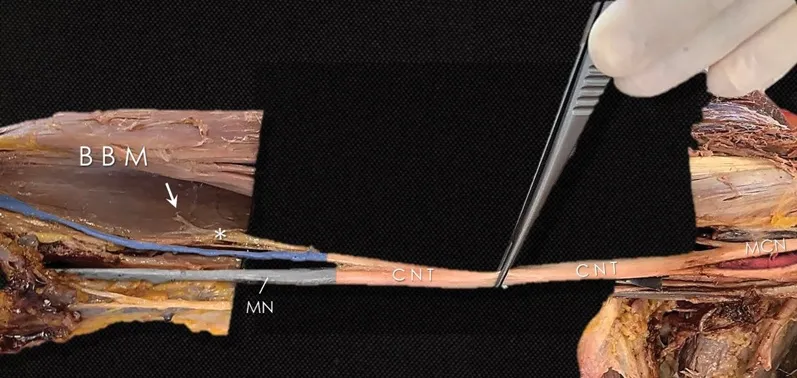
The division of the common neural trunk (CNT) into the median nerve (MN,
grey
), muscular branches to the biceps brachialis muscle (BBM) and the lateral cutaneous antebrachii nerve (
blue
). MCN, musculocutaneous nerve.
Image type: medical_photograph (other_medical_photograph)